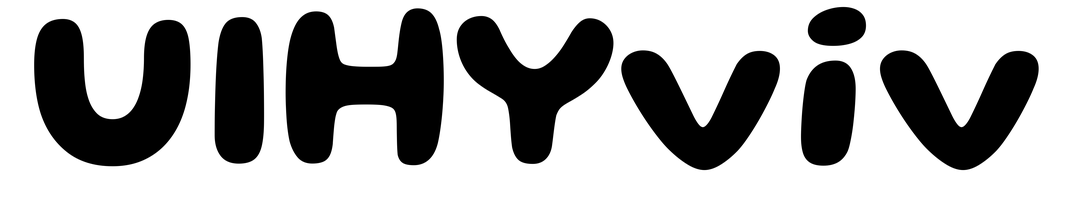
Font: Gluten_SemiBold